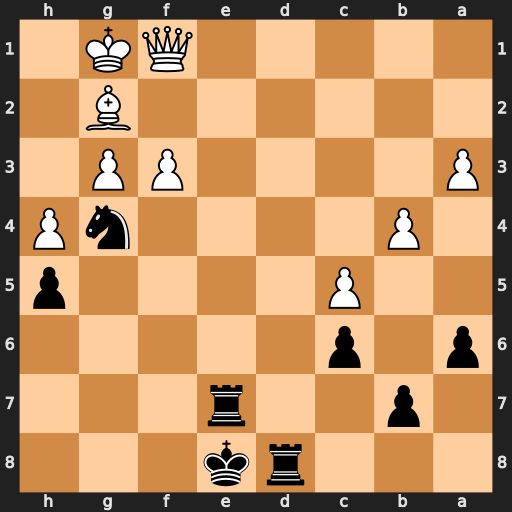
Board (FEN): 3rk3/1p2r3/p1p5/2P4p/1P4nP/P4PP1/6B1/5QK1
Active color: b
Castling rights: -
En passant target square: -
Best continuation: Ne3 Qf2 Rd1+ Kh2 Nxg2